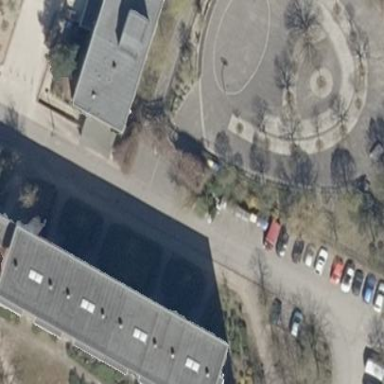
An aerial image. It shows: Building with apartments and flat roof.